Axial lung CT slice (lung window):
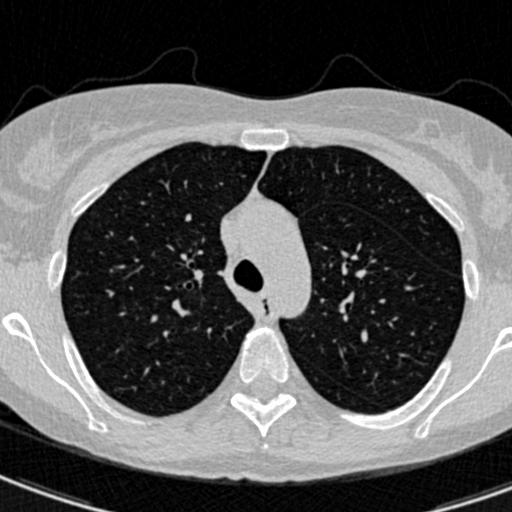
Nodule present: no